Current action and preconditions to check: trajectory_clear

Your task: For each precondition in the list above, predict whether it will hold at this action.

Consider the current scene as observed from the mobile robot's camera, and analyze the predicted future states of all dynamic agents (e.g., people, animals, vehicles, or any moving entities) within the NEXT SECOND.

IMPORTANT: Only answer "very likely" if you are absolutely certain—based on strong, clear evidence—that a dynamic agent will violate the precondition in the predicted future state. Do NOT answer "very likely" for unlikely, ambiguous, or low-probability risks.

Ask yourself for each precondition: Is there a high probability, with clear and convincing evidence, that the predicted future states of any dynamic agent will interfere with the predicted future state of the currently executing action within the NEXT SECOND, causing that precondition to fail?

Assess the risk level based on these predictions. Use "likely" or "very likely" if motions create a clear risk of interference.

Use "neutral" or "improbable" if agents are nearby but their predicted paths are clearly diverging or non-conflicting.

Failure Risk Categories: "very improbable", "improbable", "neutral", "likely", "very likely"

Answer Format: Output ONLY the probability_of_failure value from these categories: "very improbable", "improbable", "neutral", "likely", "very likely"

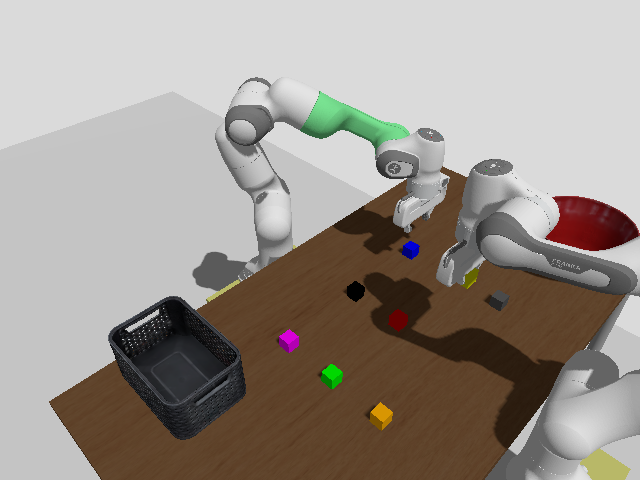

Answer: very improbable